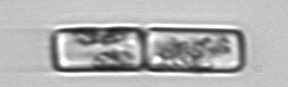
Label: Guinardia_delicatula